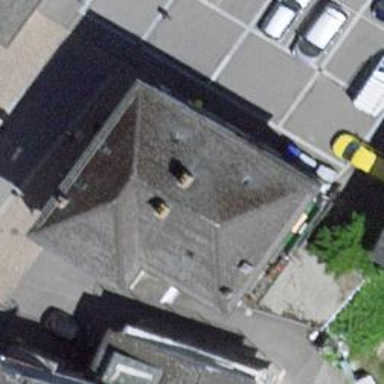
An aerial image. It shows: Post office.